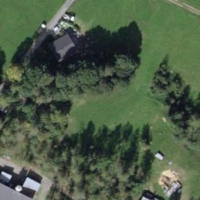
EUNIS habitat code: 24
Species observed at this site:
Phyteuma scheuchzeri